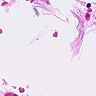
Metastatic tissue present: no